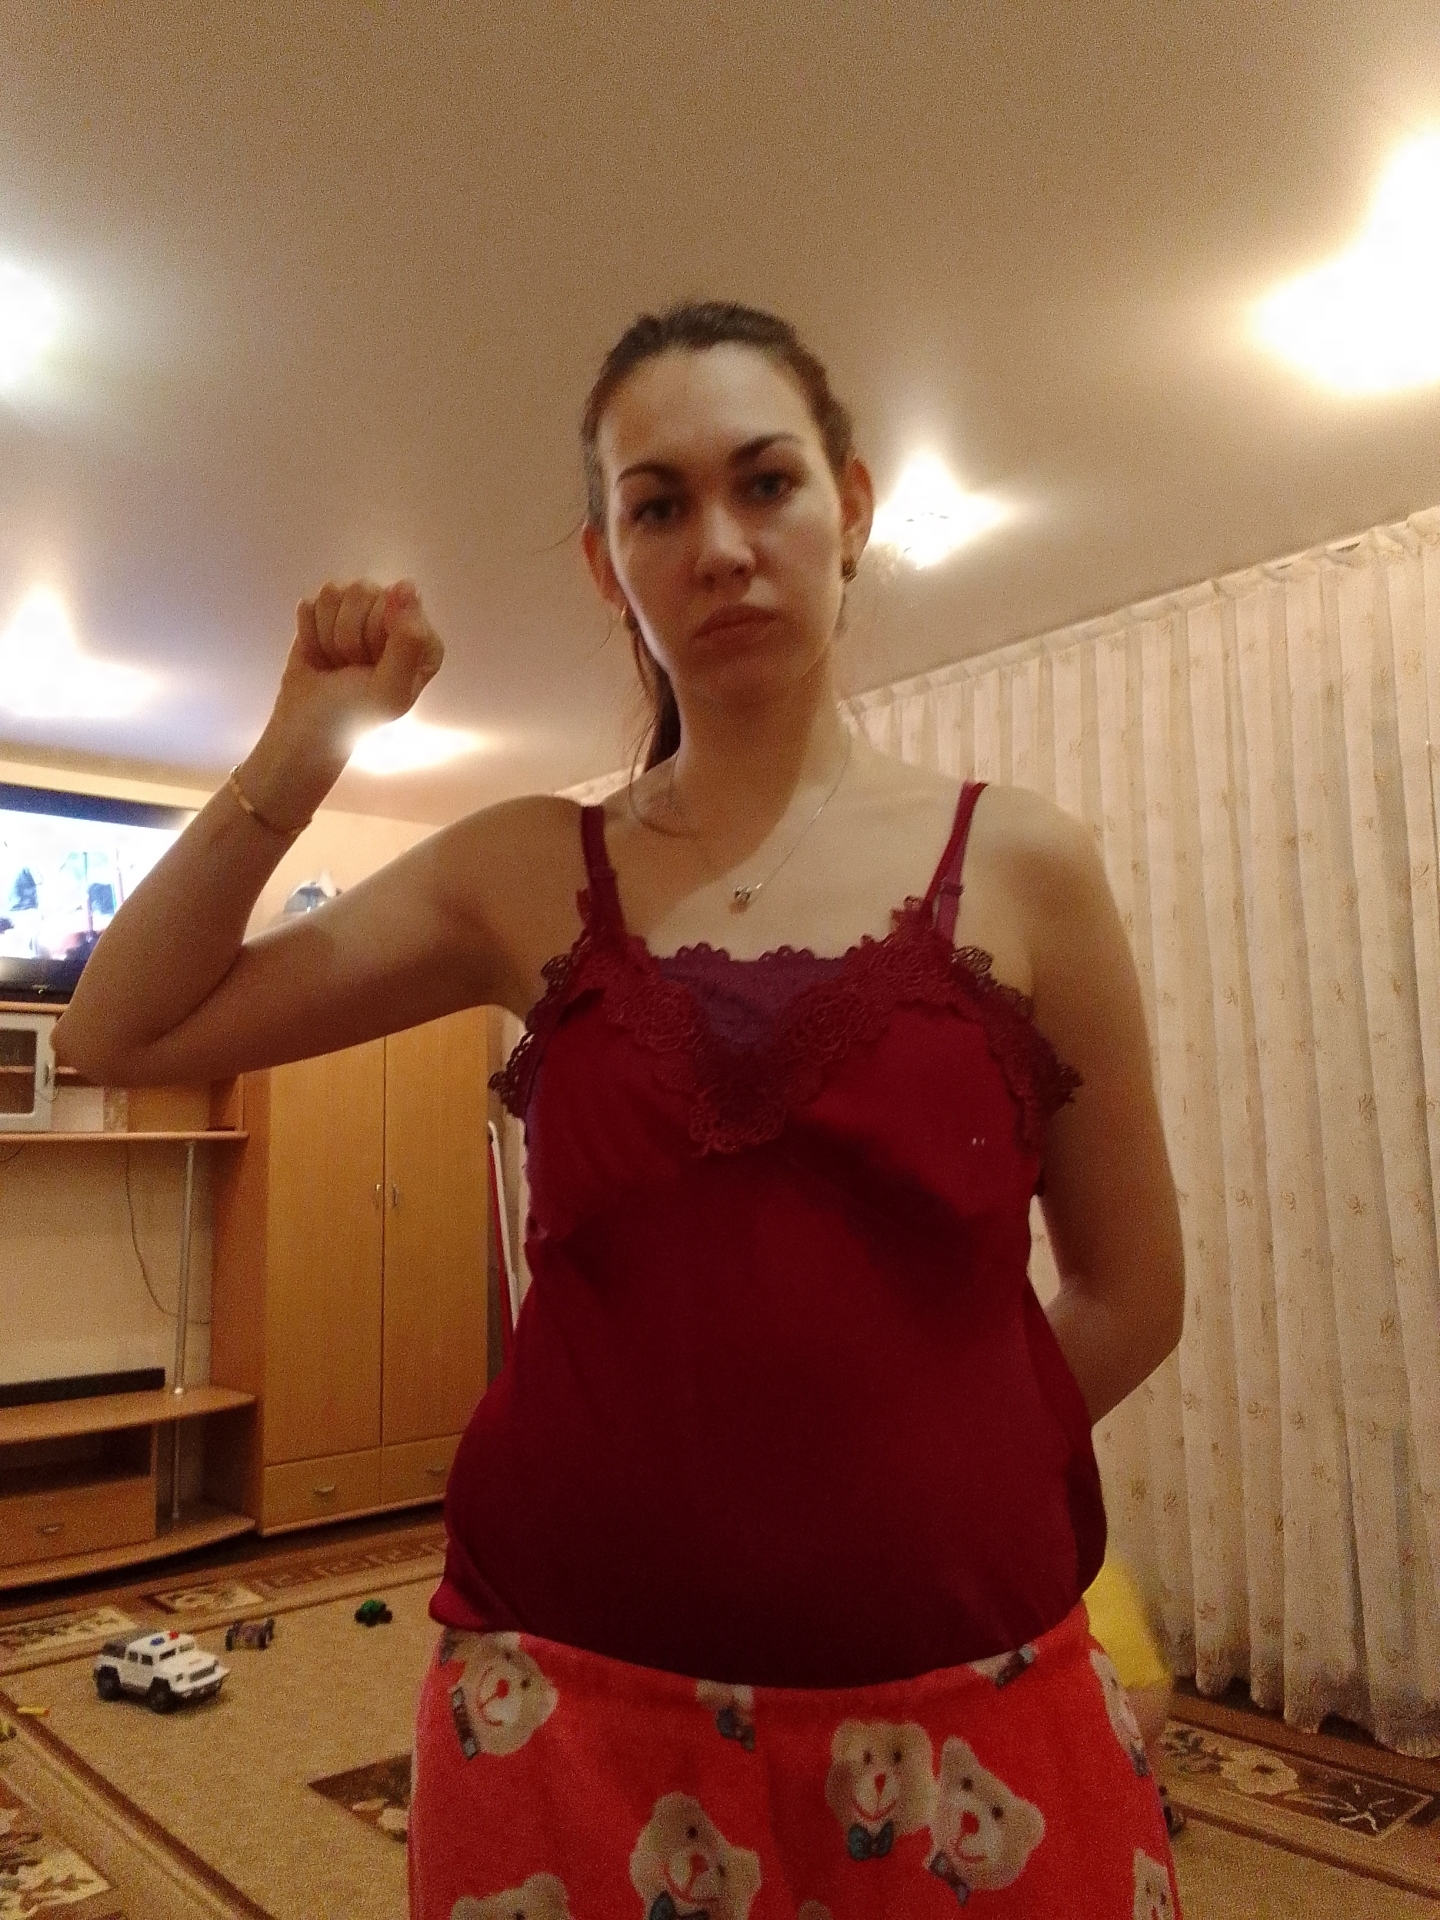
Label: noise